Field crop: tomato
Growth stage: 1
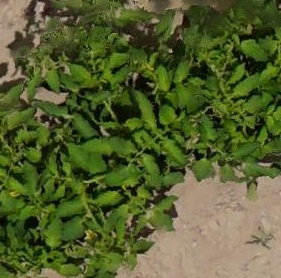
Species: tomato